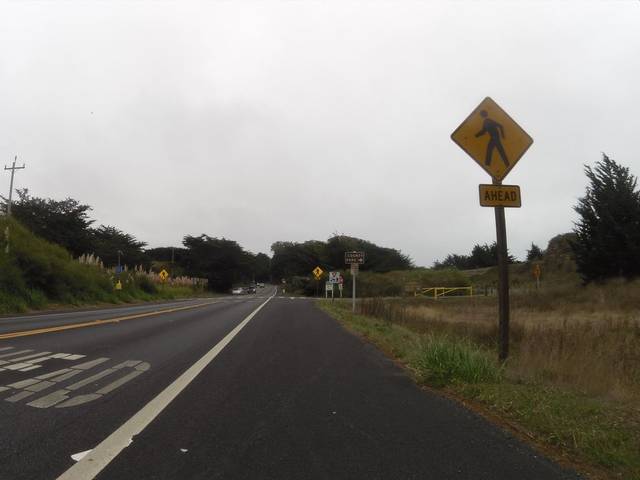
Region: United States
Coordinates: 38.321, -123.036